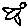
Label: bird